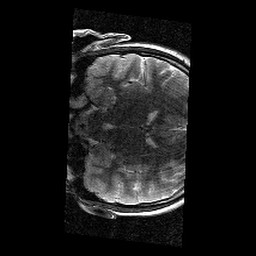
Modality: T2w
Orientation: coronal
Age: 11
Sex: female
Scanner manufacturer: siemens
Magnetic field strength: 3 T
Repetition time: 9.23 s
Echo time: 0.067 s